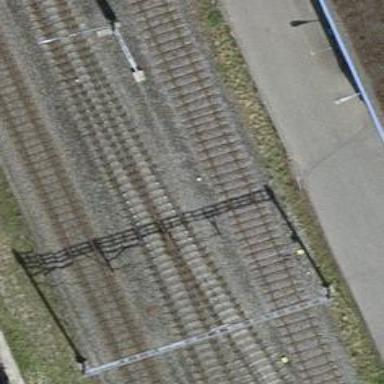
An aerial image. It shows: Single-track electrified rail service spur with contact line.